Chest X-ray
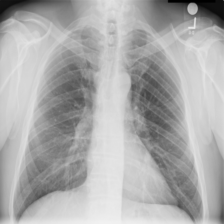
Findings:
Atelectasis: negative
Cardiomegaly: negative
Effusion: negative
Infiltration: negative
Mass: negative
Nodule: positive
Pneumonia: negative
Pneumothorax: negative
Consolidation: negative
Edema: negative
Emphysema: negative
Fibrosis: negative
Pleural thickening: negative
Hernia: negative